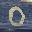
Label: 0